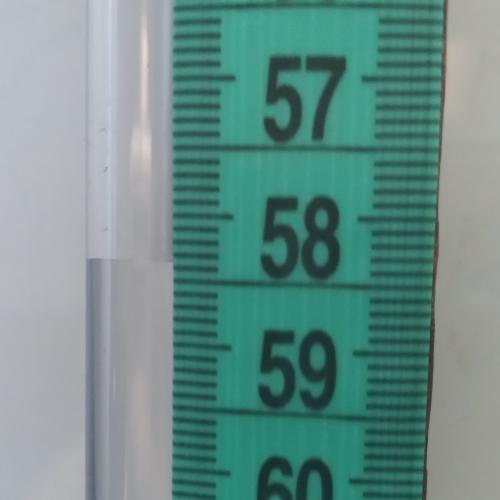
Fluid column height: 58.4 cm